Question: I am trying to calculate estimated mean and co-variance using maximum likelihood method in matlab. I am newbie in Matlab and having problems which i like to be cleared here.
I am using following code:
'''
clear all;
%Visualization of 2D Gaussian Distribution
% Mean of the distribution
mu = [1 -1];
% Covariance matrix (Must be symetric)
sigma = [ 2 1 ; 1 3 ];
% Samples
X = mvnrnd(mu,sigma,1000);
analytical_mean = mean(X);
analytical_cov = cov(X);
N = size(X,1);
estimated_mean = sum(X)/N;
summation = 0;
for i=1:N,
row = X(i,:);
tmp1= (row - estimated_mean);
tmp2 = tmp1';
summation = summation + tmp2;
end
covar = summation/N;
'''
Now analytical_mean and estimated_mean are coming equal but my calculated co-variance covar is not coming as a matrix like analytical_cov. Kindly I need to know how to calculate covar correctly.
I am using below equations:

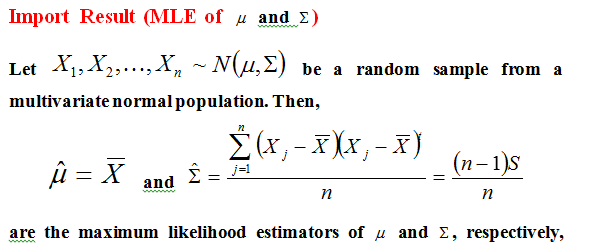
Answer: I think you want
'''
tmp2 = tmp1'*tmp1;
'''
instead of
'''
tmp2 = tmp1'
'''
That change makes 'covar' pretty close for me:
'''
covar =
1.9042 0.9534
0.9534 3.0195
'''
The clue was the dimensions of 'covar' for you code, should have been 2-by-2 but yours was 2-by-1